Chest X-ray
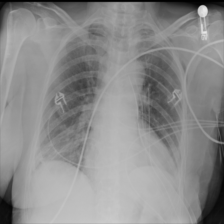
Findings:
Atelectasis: negative
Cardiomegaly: negative
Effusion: negative
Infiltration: negative
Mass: negative
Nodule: negative
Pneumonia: negative
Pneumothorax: negative
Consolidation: negative
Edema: negative
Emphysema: negative
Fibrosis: negative
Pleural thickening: negative
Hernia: negative